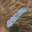
Label: 1